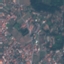
Land use / land cover: Residential